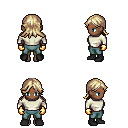
a pixel art fantasy rpg character, female body template, human, dark skin, white long-sleeve shirt, teal pants, white blonde loose hair, gold gloves, black shoes, four views (front, back, left, right), 2x2 character sprite sheet, small pixel art, hard edges, no anti-aliasing